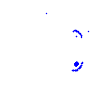
Particle: pion